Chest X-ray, PA view. Patient: 45 years old, sex M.
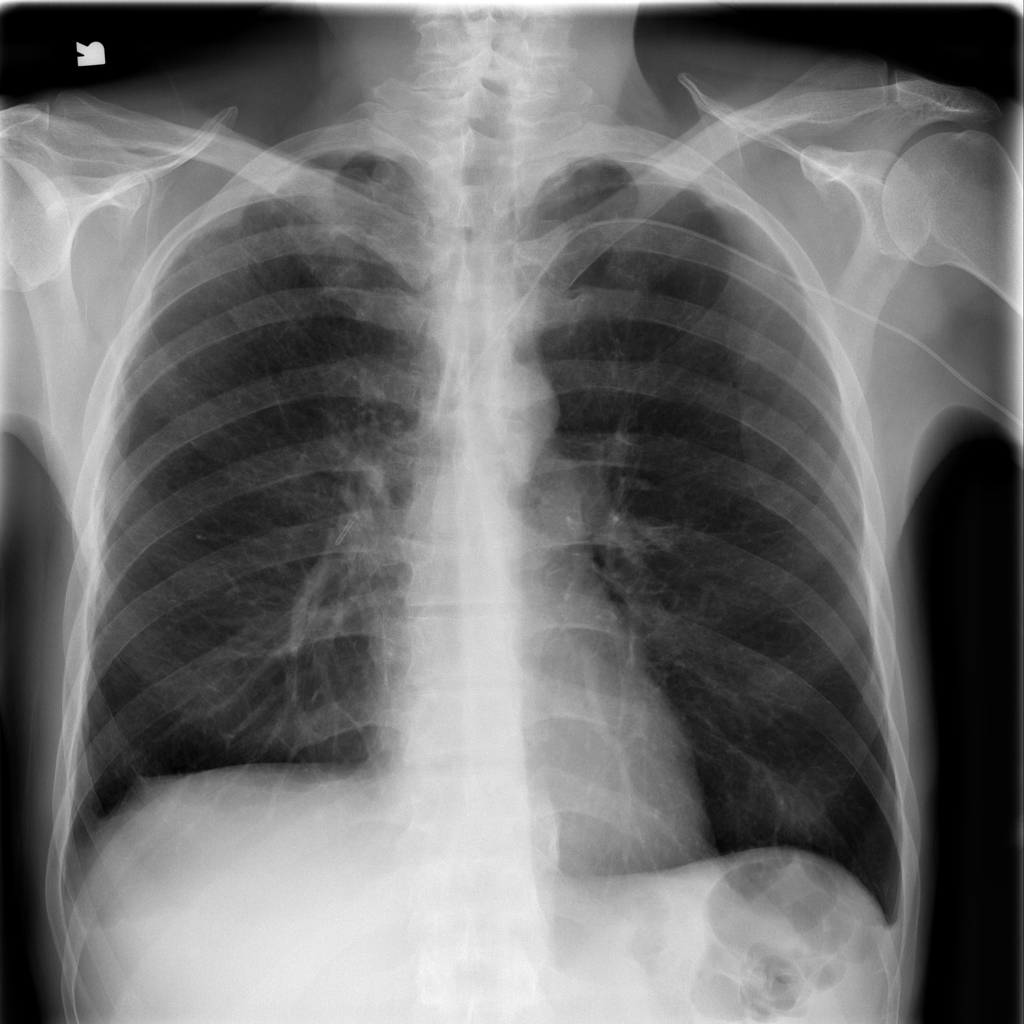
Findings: Nodule, Pleural_Thickening